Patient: sex M, age 85
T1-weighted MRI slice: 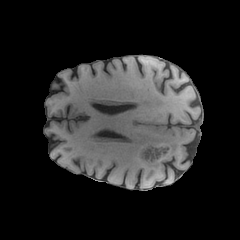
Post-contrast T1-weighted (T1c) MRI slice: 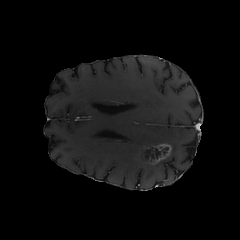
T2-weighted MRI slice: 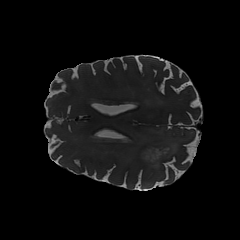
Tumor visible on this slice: yes
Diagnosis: Glioblastoma, IDH-wildtype
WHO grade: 4